Interaction volume radius: 5 \u00c5
Interaction volume height: 45 \u00c5
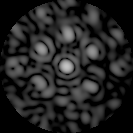
Disorder parameter: 0.5418